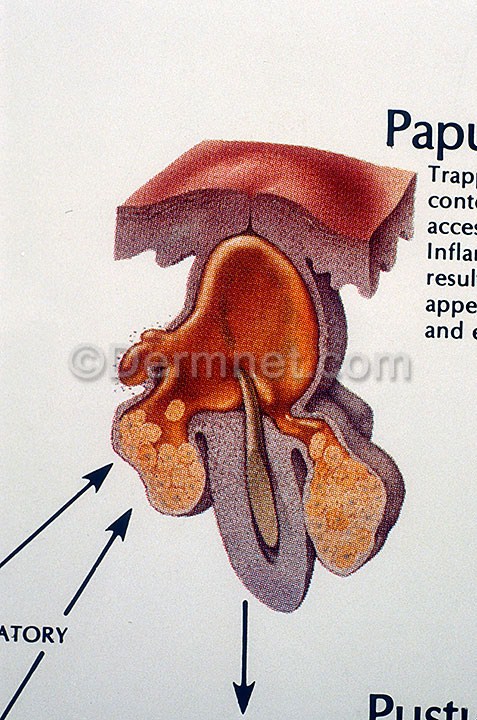
Disease: Acne and Rosacea Photos